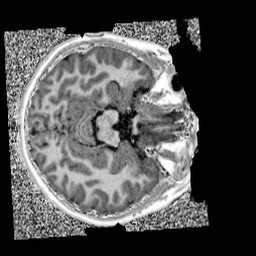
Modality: UNIT1
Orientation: axial
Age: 11
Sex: female
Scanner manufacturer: siemens
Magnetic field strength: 3 T
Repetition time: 4 s
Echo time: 0.00299 s